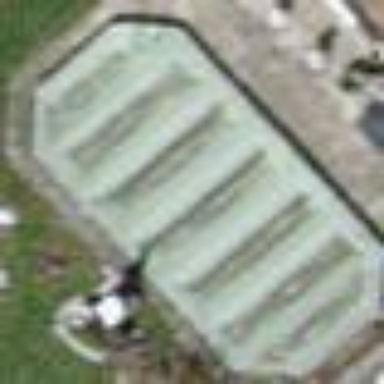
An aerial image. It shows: Swimming pool located in leisure land.